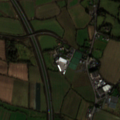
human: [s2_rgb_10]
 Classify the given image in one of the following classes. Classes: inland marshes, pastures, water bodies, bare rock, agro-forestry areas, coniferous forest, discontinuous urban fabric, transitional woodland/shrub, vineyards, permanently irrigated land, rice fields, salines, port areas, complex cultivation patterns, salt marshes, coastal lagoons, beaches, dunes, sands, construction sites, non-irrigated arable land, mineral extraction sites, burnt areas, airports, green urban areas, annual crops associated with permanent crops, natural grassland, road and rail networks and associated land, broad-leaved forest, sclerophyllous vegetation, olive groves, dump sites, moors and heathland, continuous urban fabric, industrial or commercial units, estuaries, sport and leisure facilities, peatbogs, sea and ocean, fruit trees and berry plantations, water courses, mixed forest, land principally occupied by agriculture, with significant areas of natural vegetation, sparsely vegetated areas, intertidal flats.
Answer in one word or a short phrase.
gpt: discontinuous urban fabric, road and rail networks and associated land, non-irrigated arable land, pastures